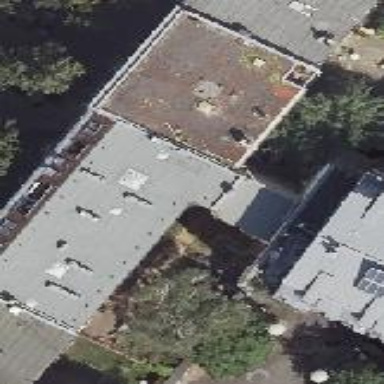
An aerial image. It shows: Building with apartments featuring unique double saltbox roof shape.